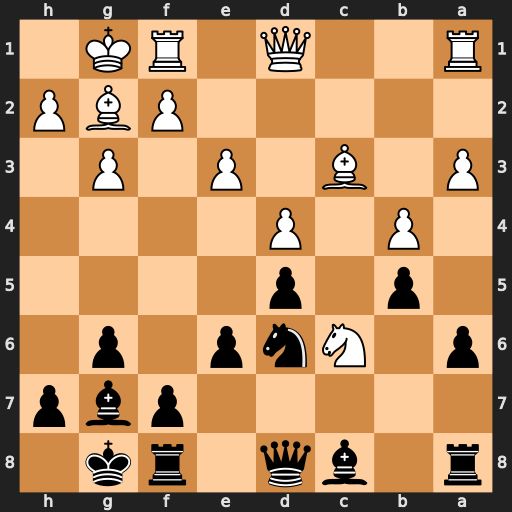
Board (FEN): r1bq1rk1/5pbp/p1Nnp1p1/1p1p4/1P1P4/P1B1P1P1/5PBP/R2Q1RK1
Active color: b
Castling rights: -
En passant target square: -
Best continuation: Qc7 Ne5 Qxc3 Rc1 Qxa3